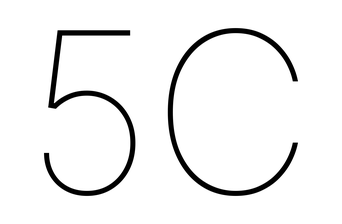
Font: Inter_Thin